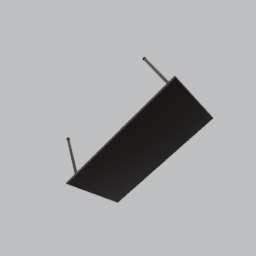
Label: furniture